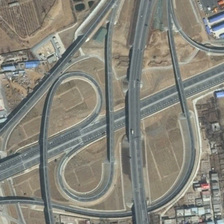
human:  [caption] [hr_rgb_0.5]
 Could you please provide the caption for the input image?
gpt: near some compactly arranged houses is a spindle shaped viaduct .

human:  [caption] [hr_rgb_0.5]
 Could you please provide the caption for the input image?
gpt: there is a spindle shaped viaduct near dense houses .

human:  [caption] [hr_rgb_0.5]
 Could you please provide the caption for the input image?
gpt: there is a spindle shaped viaduct near dense houses .

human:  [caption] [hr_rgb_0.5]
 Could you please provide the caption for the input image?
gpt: this is a rather complicated traffic facility with several flyovers spanning the straight road near the block of buildings .

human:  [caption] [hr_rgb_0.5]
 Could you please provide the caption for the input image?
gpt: many buildings and yellow barelands are near a viaduct .